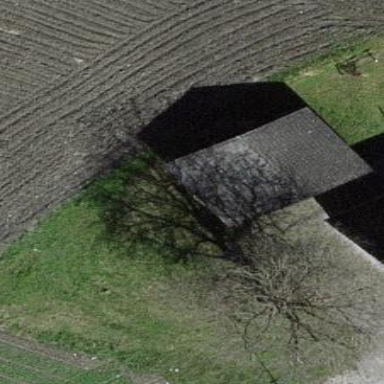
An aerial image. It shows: Shed building.